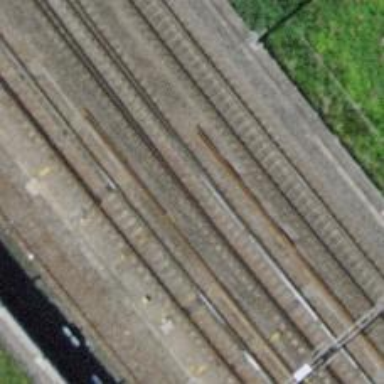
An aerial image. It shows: Single-track railway siding with electrified contact lines.